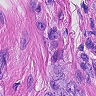
Metastatic tissue present: yes